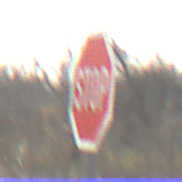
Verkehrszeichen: Stop
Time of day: MorningAfternoon
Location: Outdoor (Suburban)
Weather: PartlyCloudy
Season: NotSpecified
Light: Natural